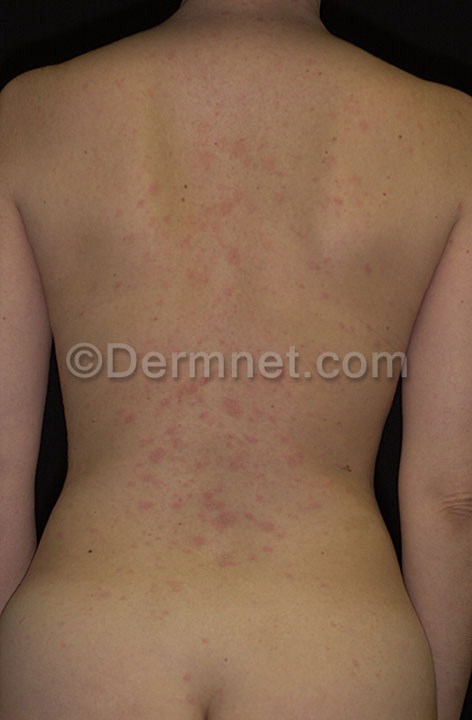
Disease: Psoriasis pictures Lichen Planus and related diseases